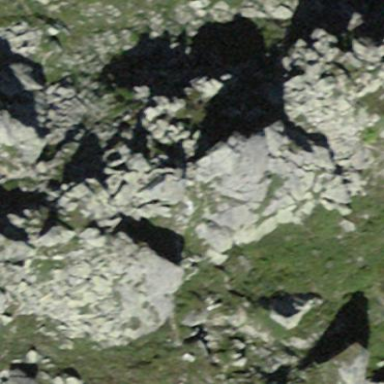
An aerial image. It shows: Landscape dominated by bare rock.